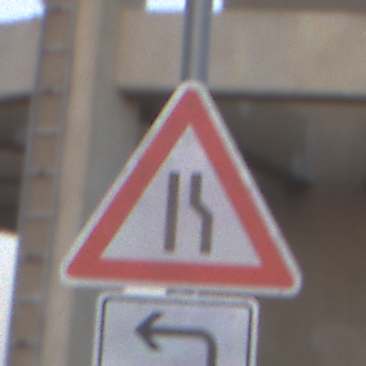
Verkehrszeichen: EinseitigVerengteFahrbahnRechts
Zusatzzeichen unten: RichtungsangabeDurchPfeile2
Umgebung: Outdoor, Suburban
Tageszeit: SunriseSunset
Wetter: Clear
Licht: Natural
Jahreszeit: NotSpecified
Kontrast: LowContrast